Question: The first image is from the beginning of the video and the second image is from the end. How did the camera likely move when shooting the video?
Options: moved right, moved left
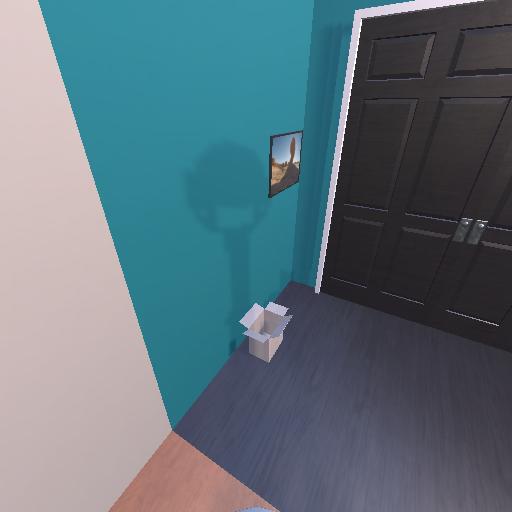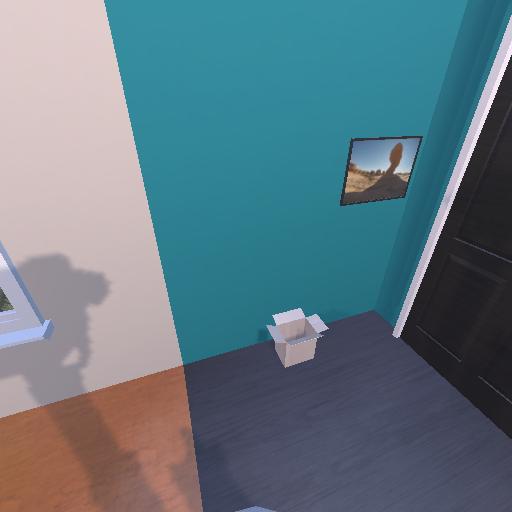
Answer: moved right